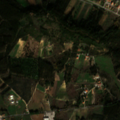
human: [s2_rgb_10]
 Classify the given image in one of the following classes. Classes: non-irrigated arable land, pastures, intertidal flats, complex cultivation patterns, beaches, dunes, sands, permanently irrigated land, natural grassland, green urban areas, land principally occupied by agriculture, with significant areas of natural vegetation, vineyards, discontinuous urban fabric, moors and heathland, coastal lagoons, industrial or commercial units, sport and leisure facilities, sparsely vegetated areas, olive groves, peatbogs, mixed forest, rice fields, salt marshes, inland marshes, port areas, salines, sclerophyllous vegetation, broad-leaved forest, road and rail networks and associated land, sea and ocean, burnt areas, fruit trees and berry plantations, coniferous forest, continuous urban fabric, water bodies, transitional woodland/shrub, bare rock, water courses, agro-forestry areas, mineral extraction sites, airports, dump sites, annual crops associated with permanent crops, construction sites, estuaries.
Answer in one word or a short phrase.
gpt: industrial or commercial units, non-irrigated arable land, vineyards, complex cultivation patterns, land principally occupied by agriculture, with significant areas of natural vegetation, broad-leaved forest, transitional woodland/shrub